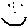
Label: smiley face